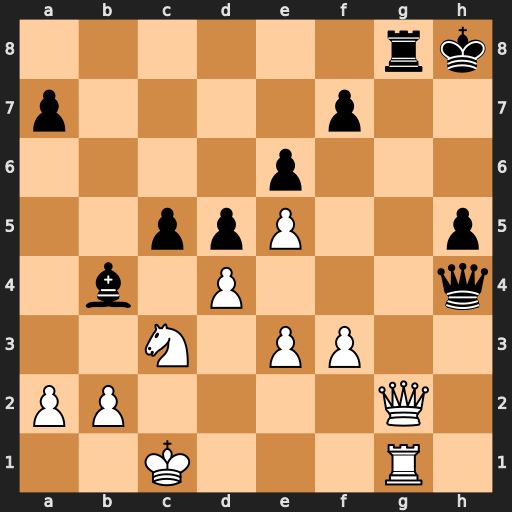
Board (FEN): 6rk/p4p2/4p3/2ppP2p/1b1P3q/2N1PP2/PP4Q1/2K3R1
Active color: w
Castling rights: -
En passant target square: -
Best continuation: Qxg8#